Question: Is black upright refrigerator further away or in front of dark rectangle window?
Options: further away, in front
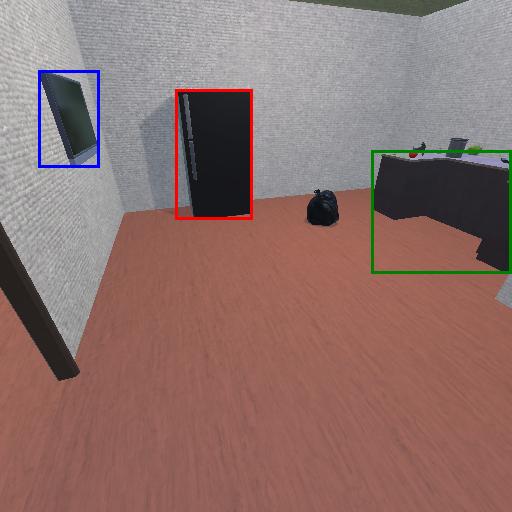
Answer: further away